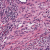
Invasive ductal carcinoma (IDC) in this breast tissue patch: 1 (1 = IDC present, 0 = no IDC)